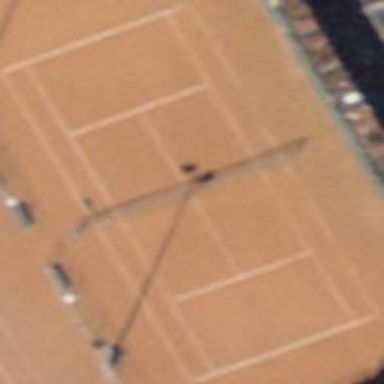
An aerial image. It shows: Tennis court on the leisure land pitch.